Field crop: tomato
Growth stage: 2
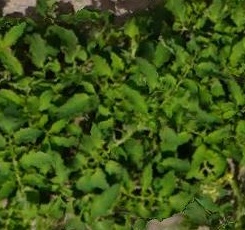
Species: tomato